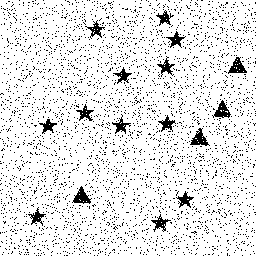
Squares: 0
Triangles: 4
Stars: 12
Total shapes: 16